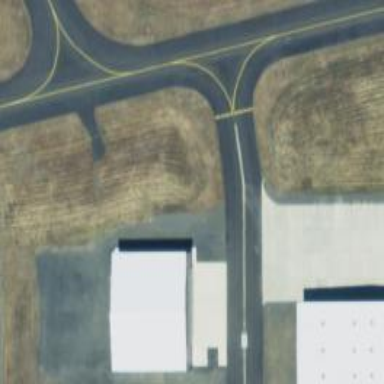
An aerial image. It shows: Image of taxiway at airport.